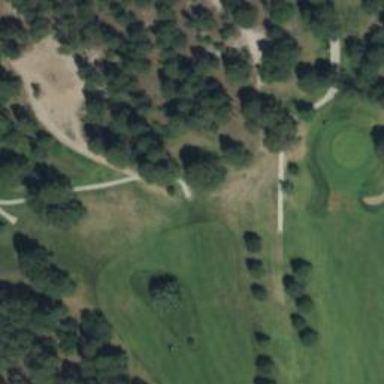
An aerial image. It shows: Service road designated as golf cart path.